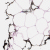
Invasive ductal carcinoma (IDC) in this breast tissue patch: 0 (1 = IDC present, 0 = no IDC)